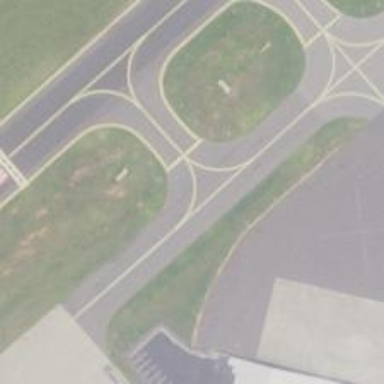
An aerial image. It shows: View of taxiway at the airport.